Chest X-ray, PA view. Patient: 40 years old, sex M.
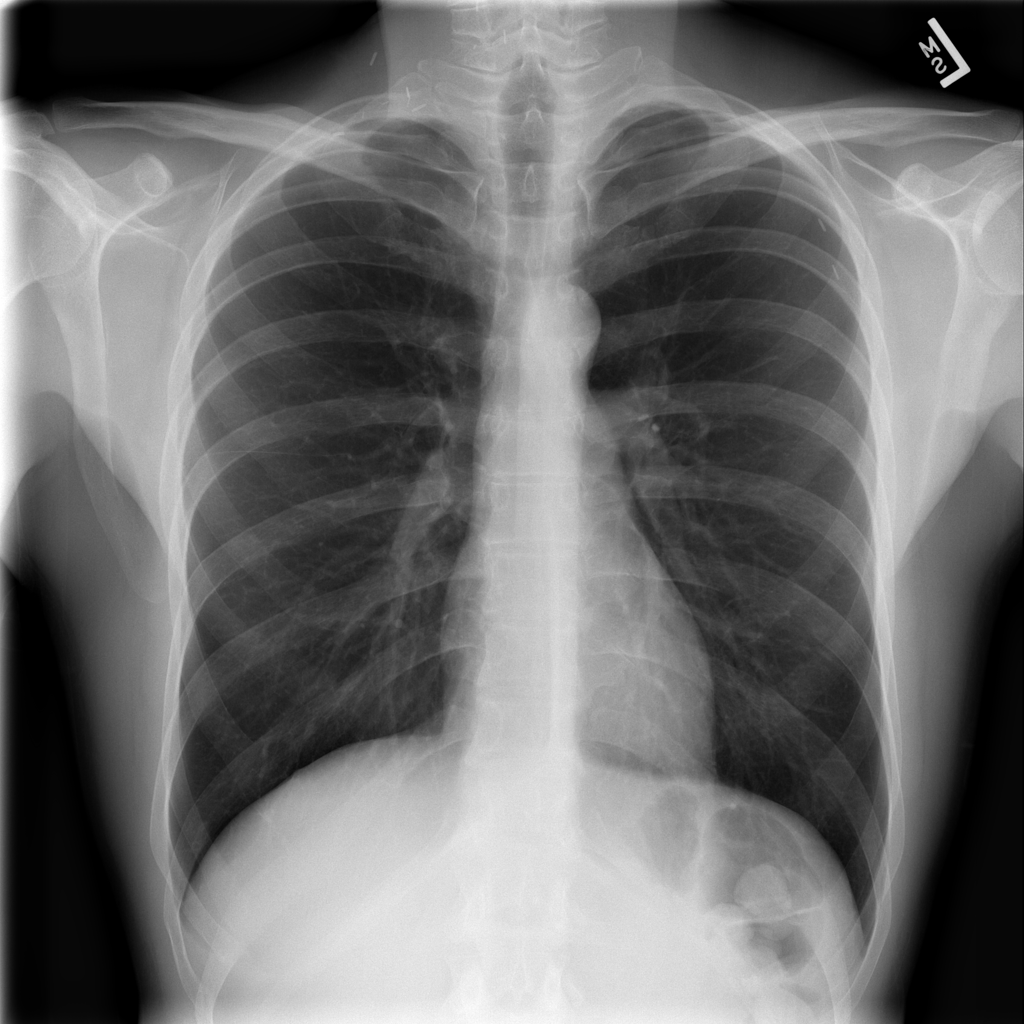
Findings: Nodule